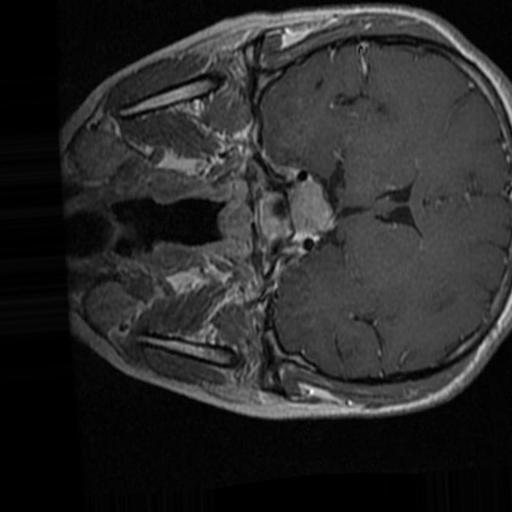
Label: brain_tumor